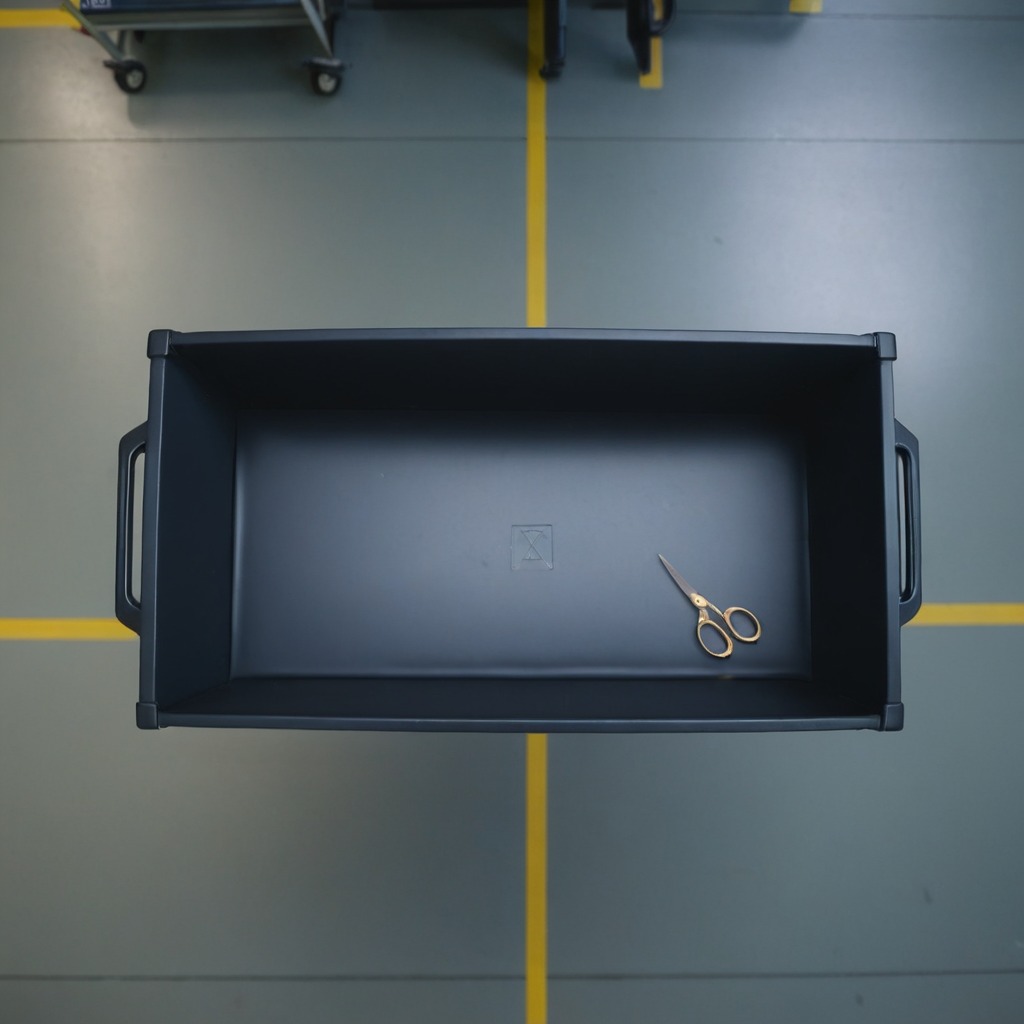
A scissor is lying on the toolbox surface in an airplane hangar workshop 8K.